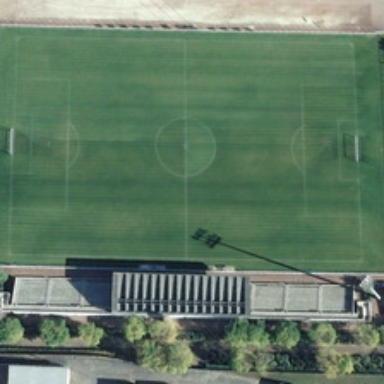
Several buildings and green trees are near a football field .